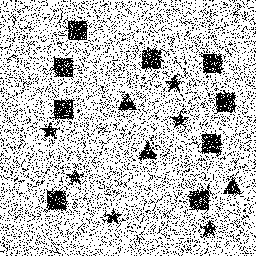
Squares: 9
Triangles: 3
Stars: 6
Total shapes: 18